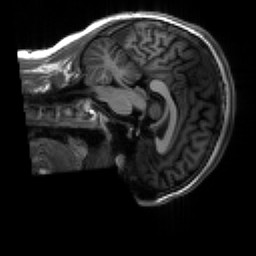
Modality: T1w
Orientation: sagittal
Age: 20
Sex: male
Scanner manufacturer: siemens
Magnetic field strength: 3 T
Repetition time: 2.3 s
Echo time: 0.00266 s